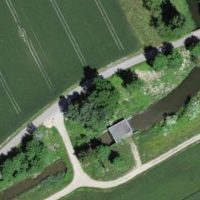
EUNIS habitat code: 52
Species observed at this site:
Tachybaptus ruficollis
Corvus corone
Podiceps cristatus
Turdus philomelos
Fulica atra
Anas crecca
Alcedo atthis
Anthus spinoletta
Turdus viscivorus
Buteo buteo
Anthus pratensis
Sylvia atricapilla
Spinus spinus
Chroicocephalus ridibundus
Phylloscopus collybita
Larus michahellis
Cygnus olor
Gallinula chloropus
Ardea alba
Alauda arvensis
Luscinia megarhynchos
Erithacus rubecula
Pica pica
Columba livia
Falco tinnunculus
Acrocephalus scirpaceus
Anas platyrhynchos
Sturnus vulgaris
Chloris chloris
Troglodytes troglodytes
Streptopelia decaocto
Corvus frugilegus
Passer domesticus
Fringilla coelebs
Lanius collurio
Carduelis carduelis
Columba palumbus
Turdus merula
Passer montanus
Phalacrocorax carbo
Hirundo rustica
Milvus migrans
Milvus milvus
Columba oenas
Turdus pilaris
Ciconia ciconia
Motacilla alba
Delichon urbicum